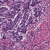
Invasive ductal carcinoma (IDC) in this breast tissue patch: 1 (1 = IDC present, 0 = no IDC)